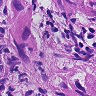
Metastatic tissue present: yes